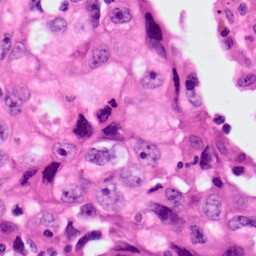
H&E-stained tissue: Lung